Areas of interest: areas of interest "Football Field, School of Physical Education, Northeast Normal University"
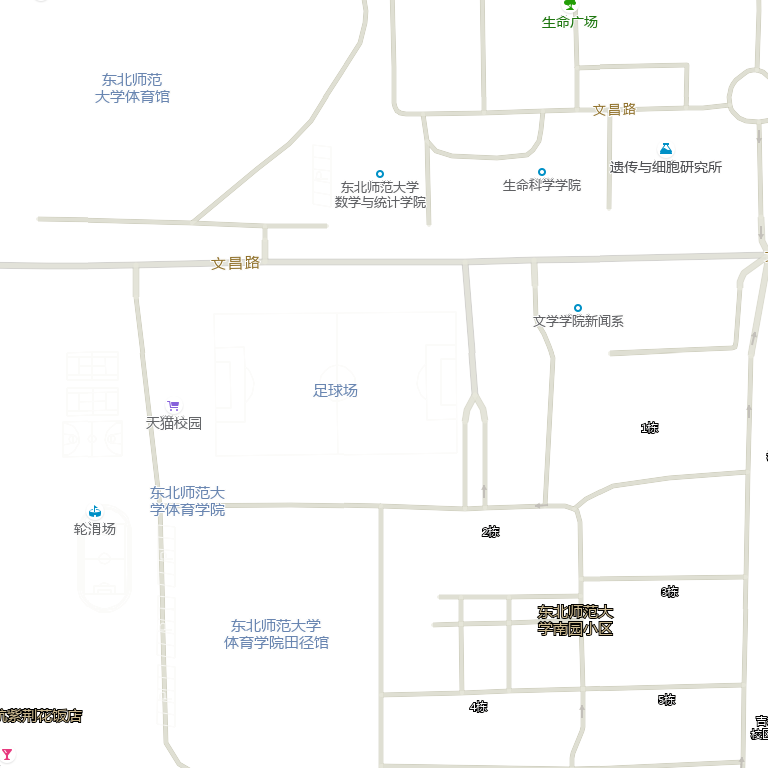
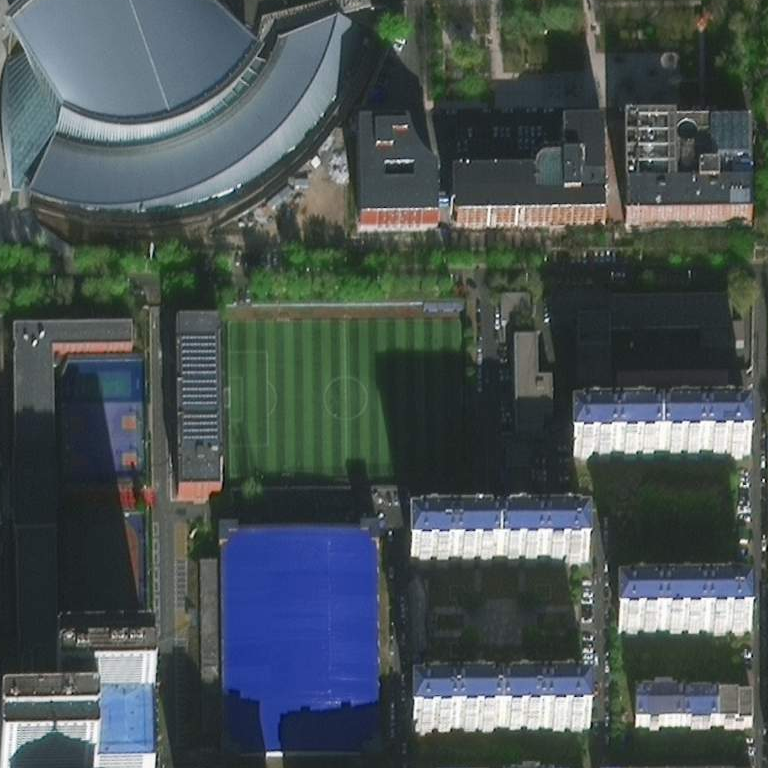